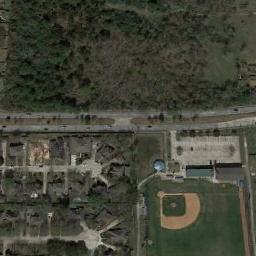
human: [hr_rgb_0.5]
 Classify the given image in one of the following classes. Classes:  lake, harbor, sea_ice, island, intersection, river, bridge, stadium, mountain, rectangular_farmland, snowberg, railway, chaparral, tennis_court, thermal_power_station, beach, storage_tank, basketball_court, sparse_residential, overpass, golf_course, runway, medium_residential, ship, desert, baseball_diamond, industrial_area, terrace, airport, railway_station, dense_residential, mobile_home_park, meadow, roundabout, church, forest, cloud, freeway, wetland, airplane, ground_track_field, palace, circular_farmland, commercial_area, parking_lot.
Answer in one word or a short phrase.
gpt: baseball_diamond